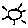
Label: sun